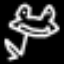
Label: frog